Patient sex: F
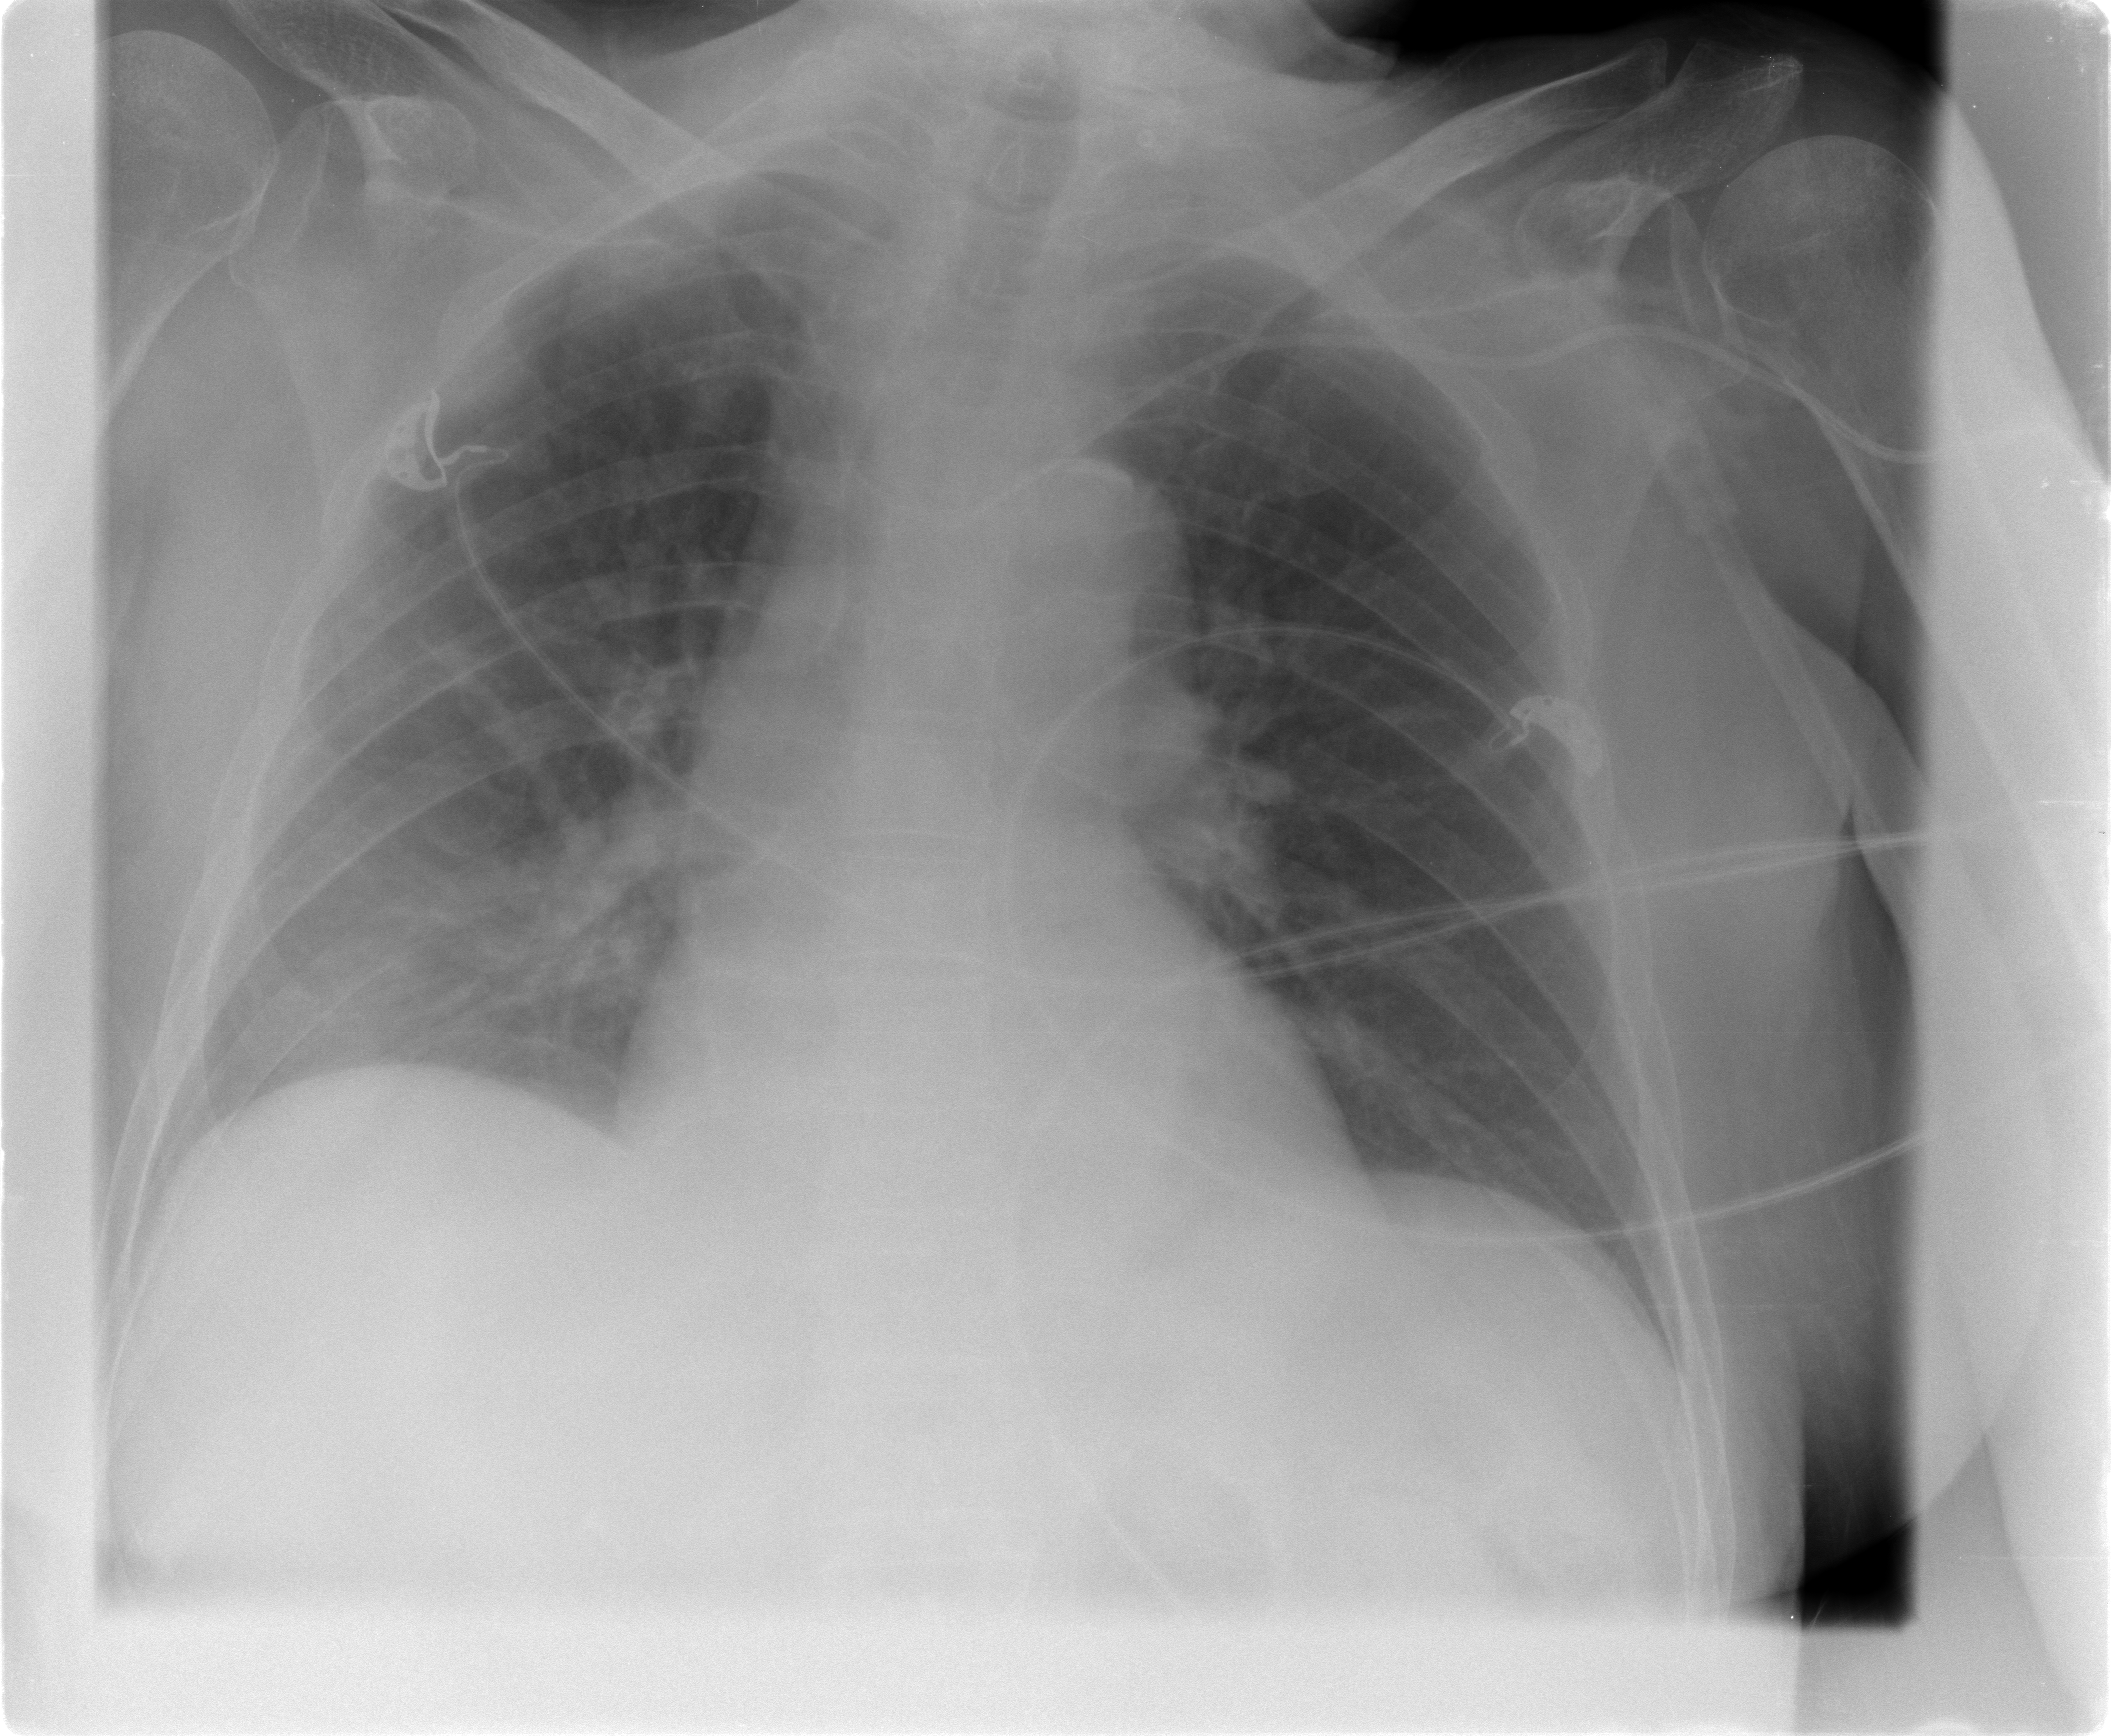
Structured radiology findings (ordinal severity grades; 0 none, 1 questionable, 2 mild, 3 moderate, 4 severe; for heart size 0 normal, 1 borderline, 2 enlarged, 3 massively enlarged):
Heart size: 0
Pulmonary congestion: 0
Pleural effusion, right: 0
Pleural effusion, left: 0
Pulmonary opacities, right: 0
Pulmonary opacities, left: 0
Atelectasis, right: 2
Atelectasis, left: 0